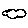
Label: cloud